Interaction volume radius: 5 \u00c5
Interaction volume height: 20 \u00c5
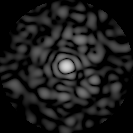
Disorder parameter: 0.8624